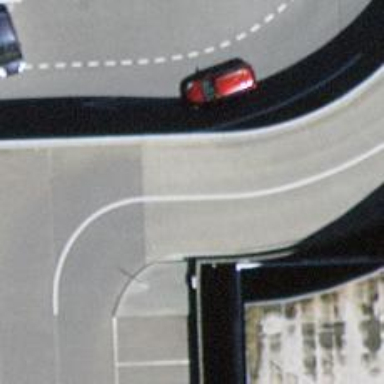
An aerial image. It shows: Rooftop parking area.